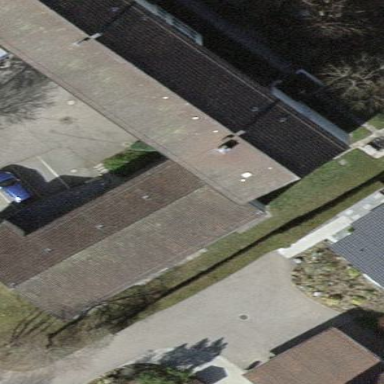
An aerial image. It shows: Residential building with gabled roof made of roof tiles. The roof is oriented along the building and has rosy brown color.